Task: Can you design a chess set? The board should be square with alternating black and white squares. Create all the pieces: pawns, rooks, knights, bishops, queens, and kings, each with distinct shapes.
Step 393:
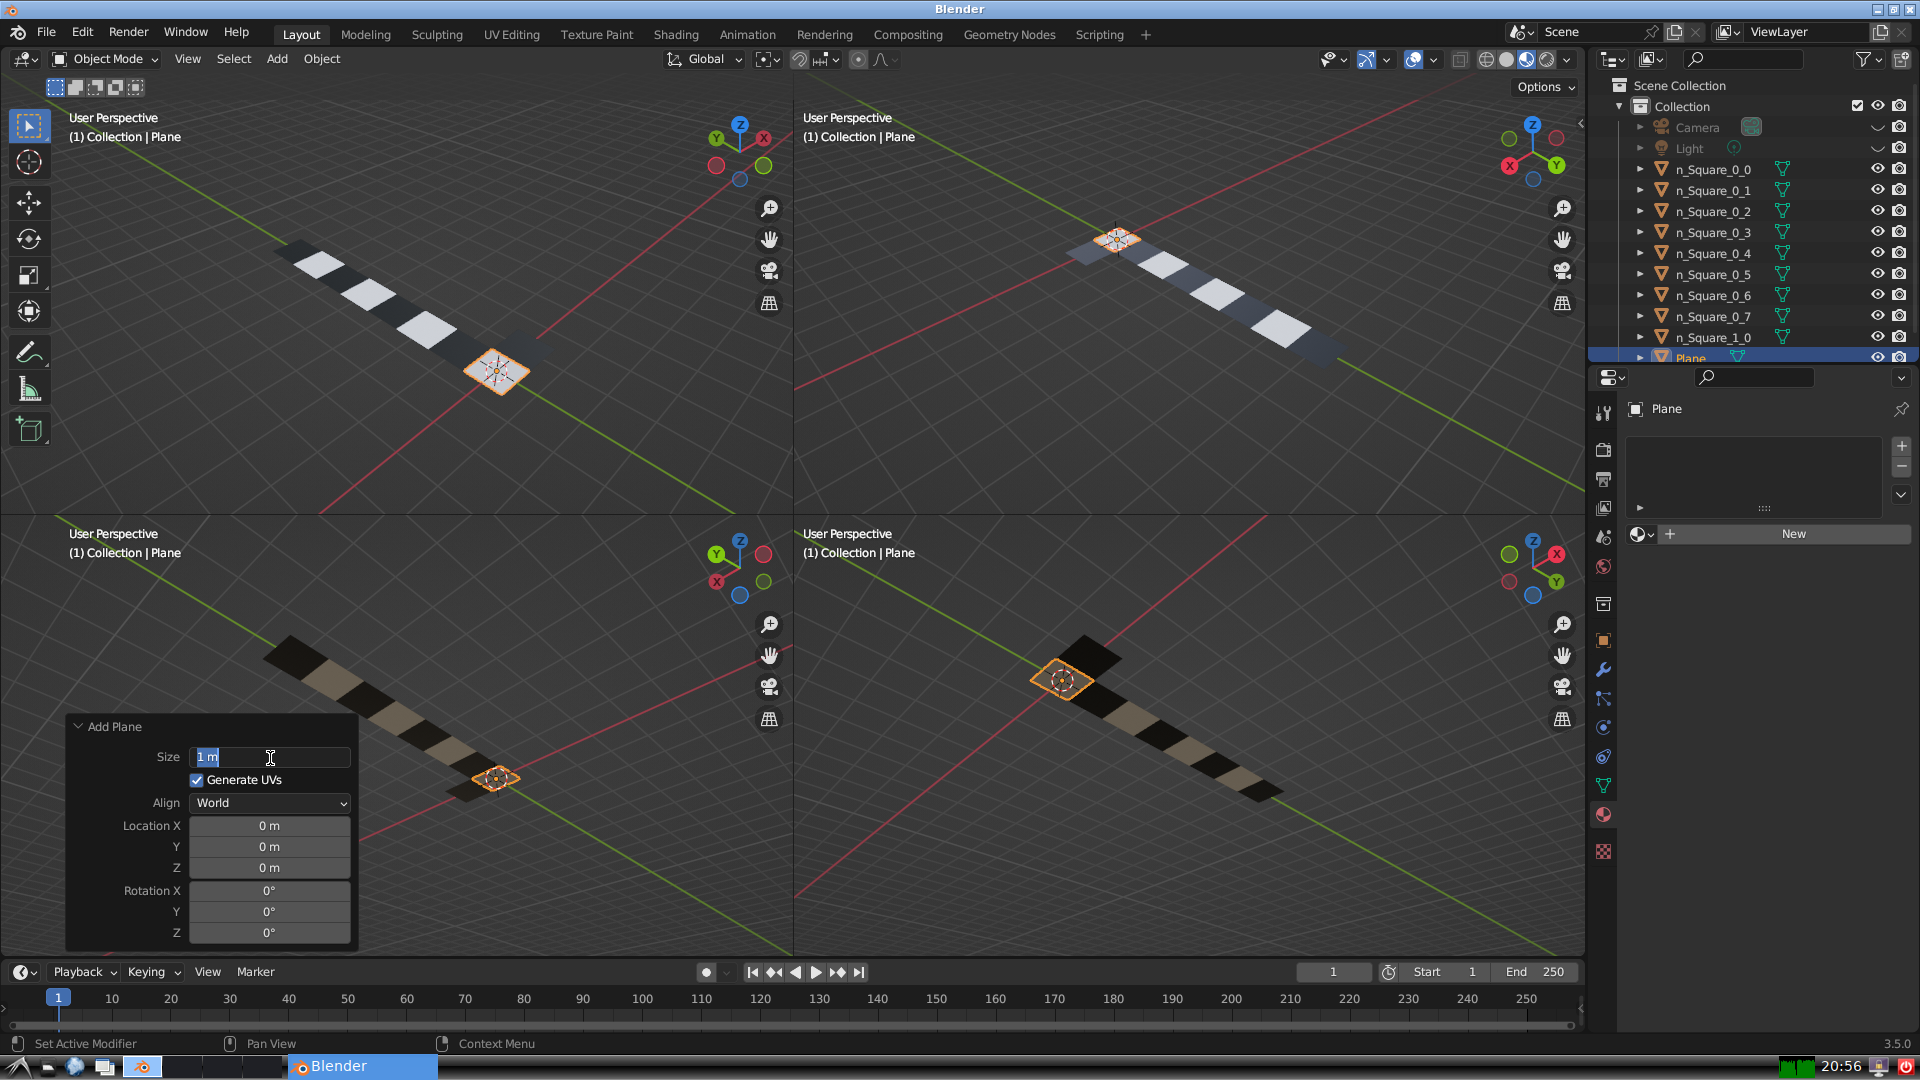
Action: input_text: 1.0